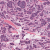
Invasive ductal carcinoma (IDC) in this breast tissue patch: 1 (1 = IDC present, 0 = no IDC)